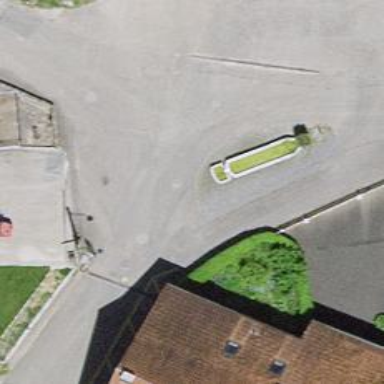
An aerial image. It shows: Fountain.